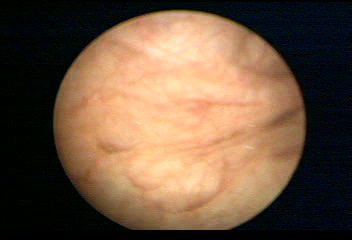
Modality: WLC
Class: Normal mucosa
Bladder cancer association: No